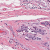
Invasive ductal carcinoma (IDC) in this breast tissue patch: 1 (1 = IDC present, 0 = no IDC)